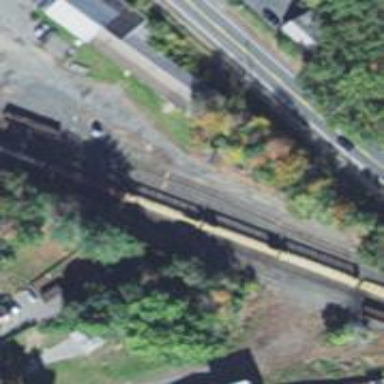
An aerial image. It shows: Railway siding with rails.